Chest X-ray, AP view. Patient: 68 years old, sex F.
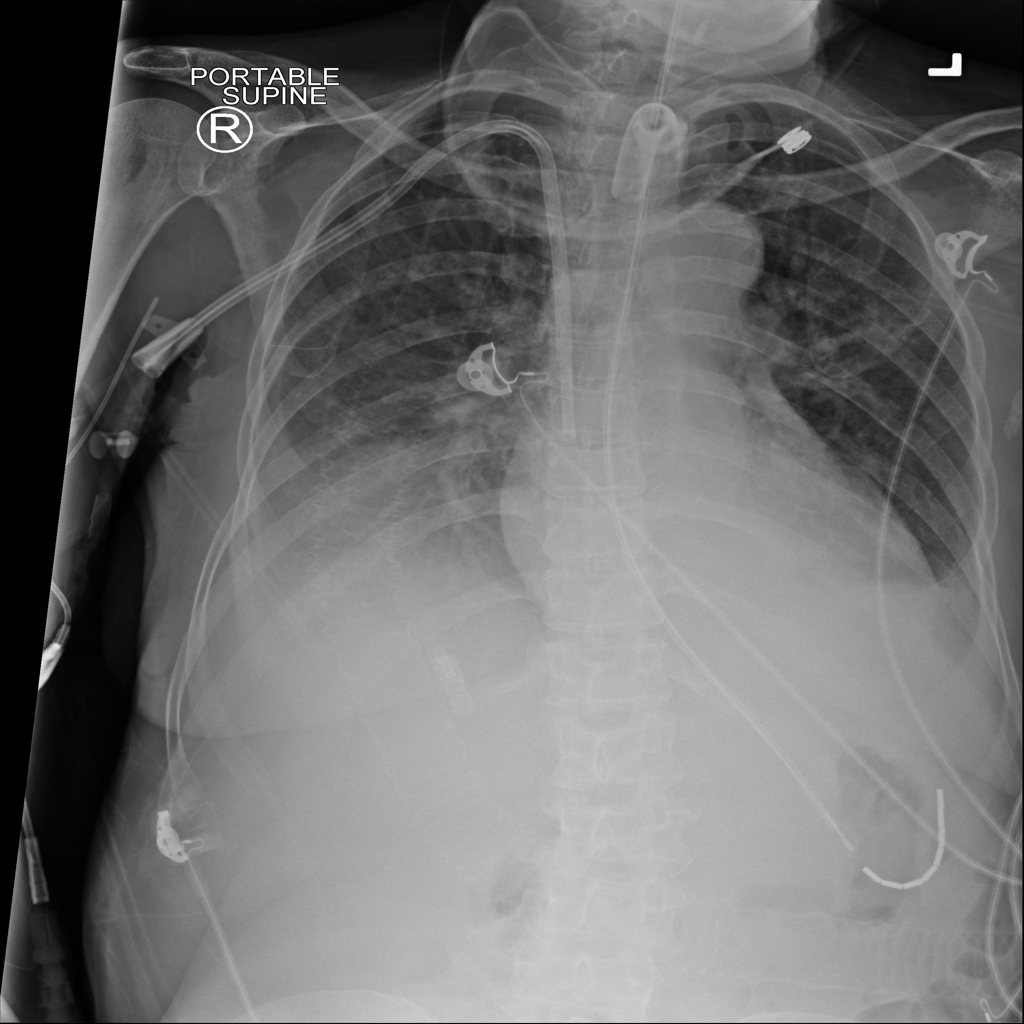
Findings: No Finding